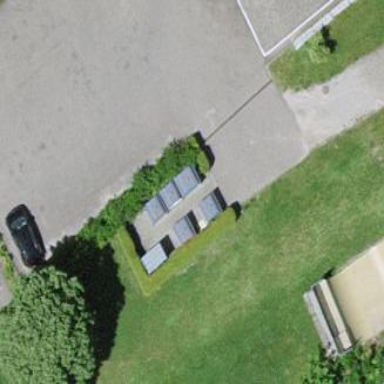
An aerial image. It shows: Recycling container at amenity designated for recycling.